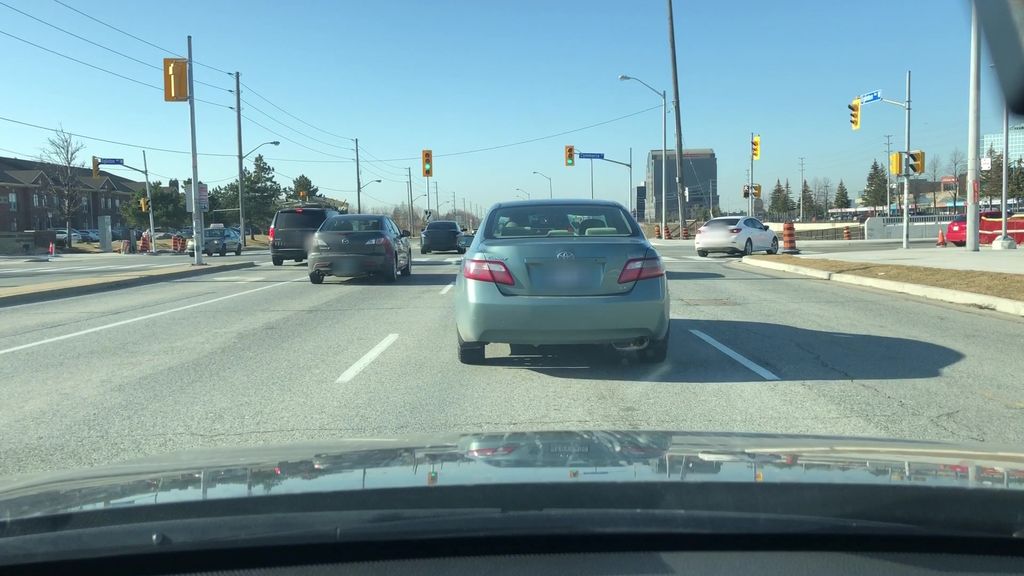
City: toronto